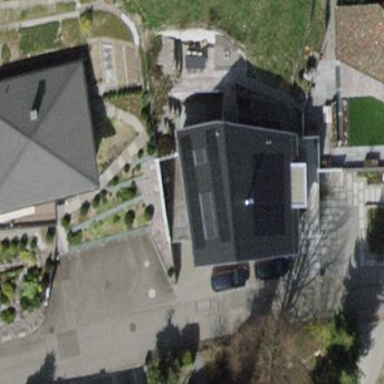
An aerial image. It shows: Simple and straightforward house.